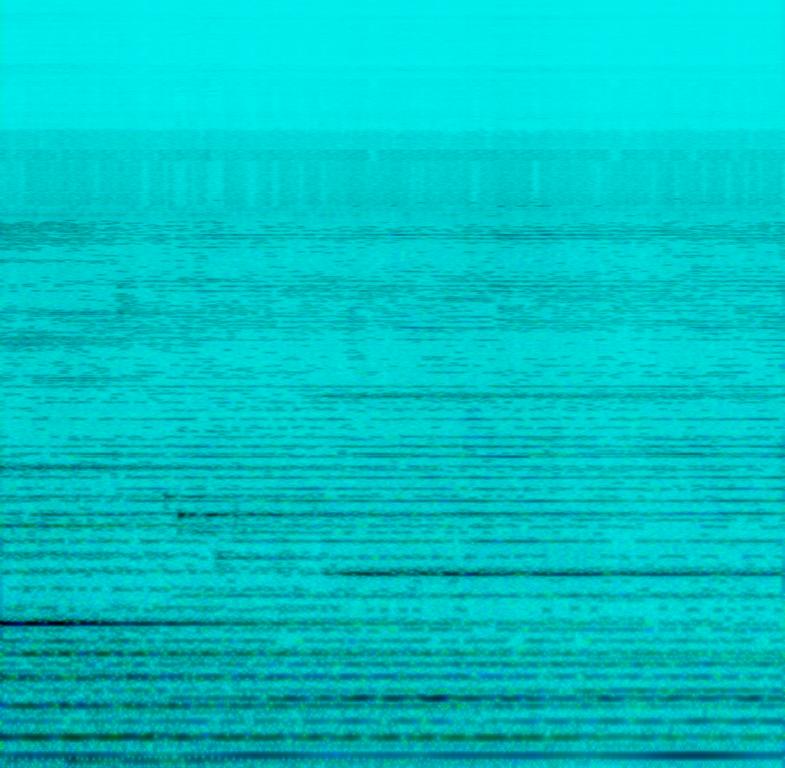
This song contains drone sounds played by a string instrument and a synth. On top of that a panflute sound is playing a simple slow melody. A male voice is chanting a mantra in a deeper voice. This song may be playing in a meditation session.